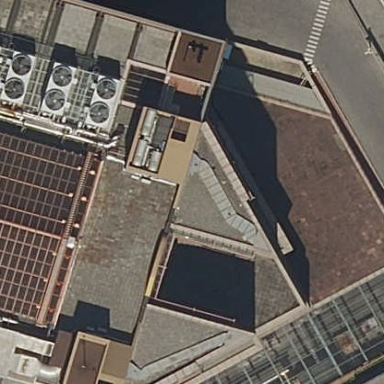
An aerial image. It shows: Part of building.